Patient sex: M
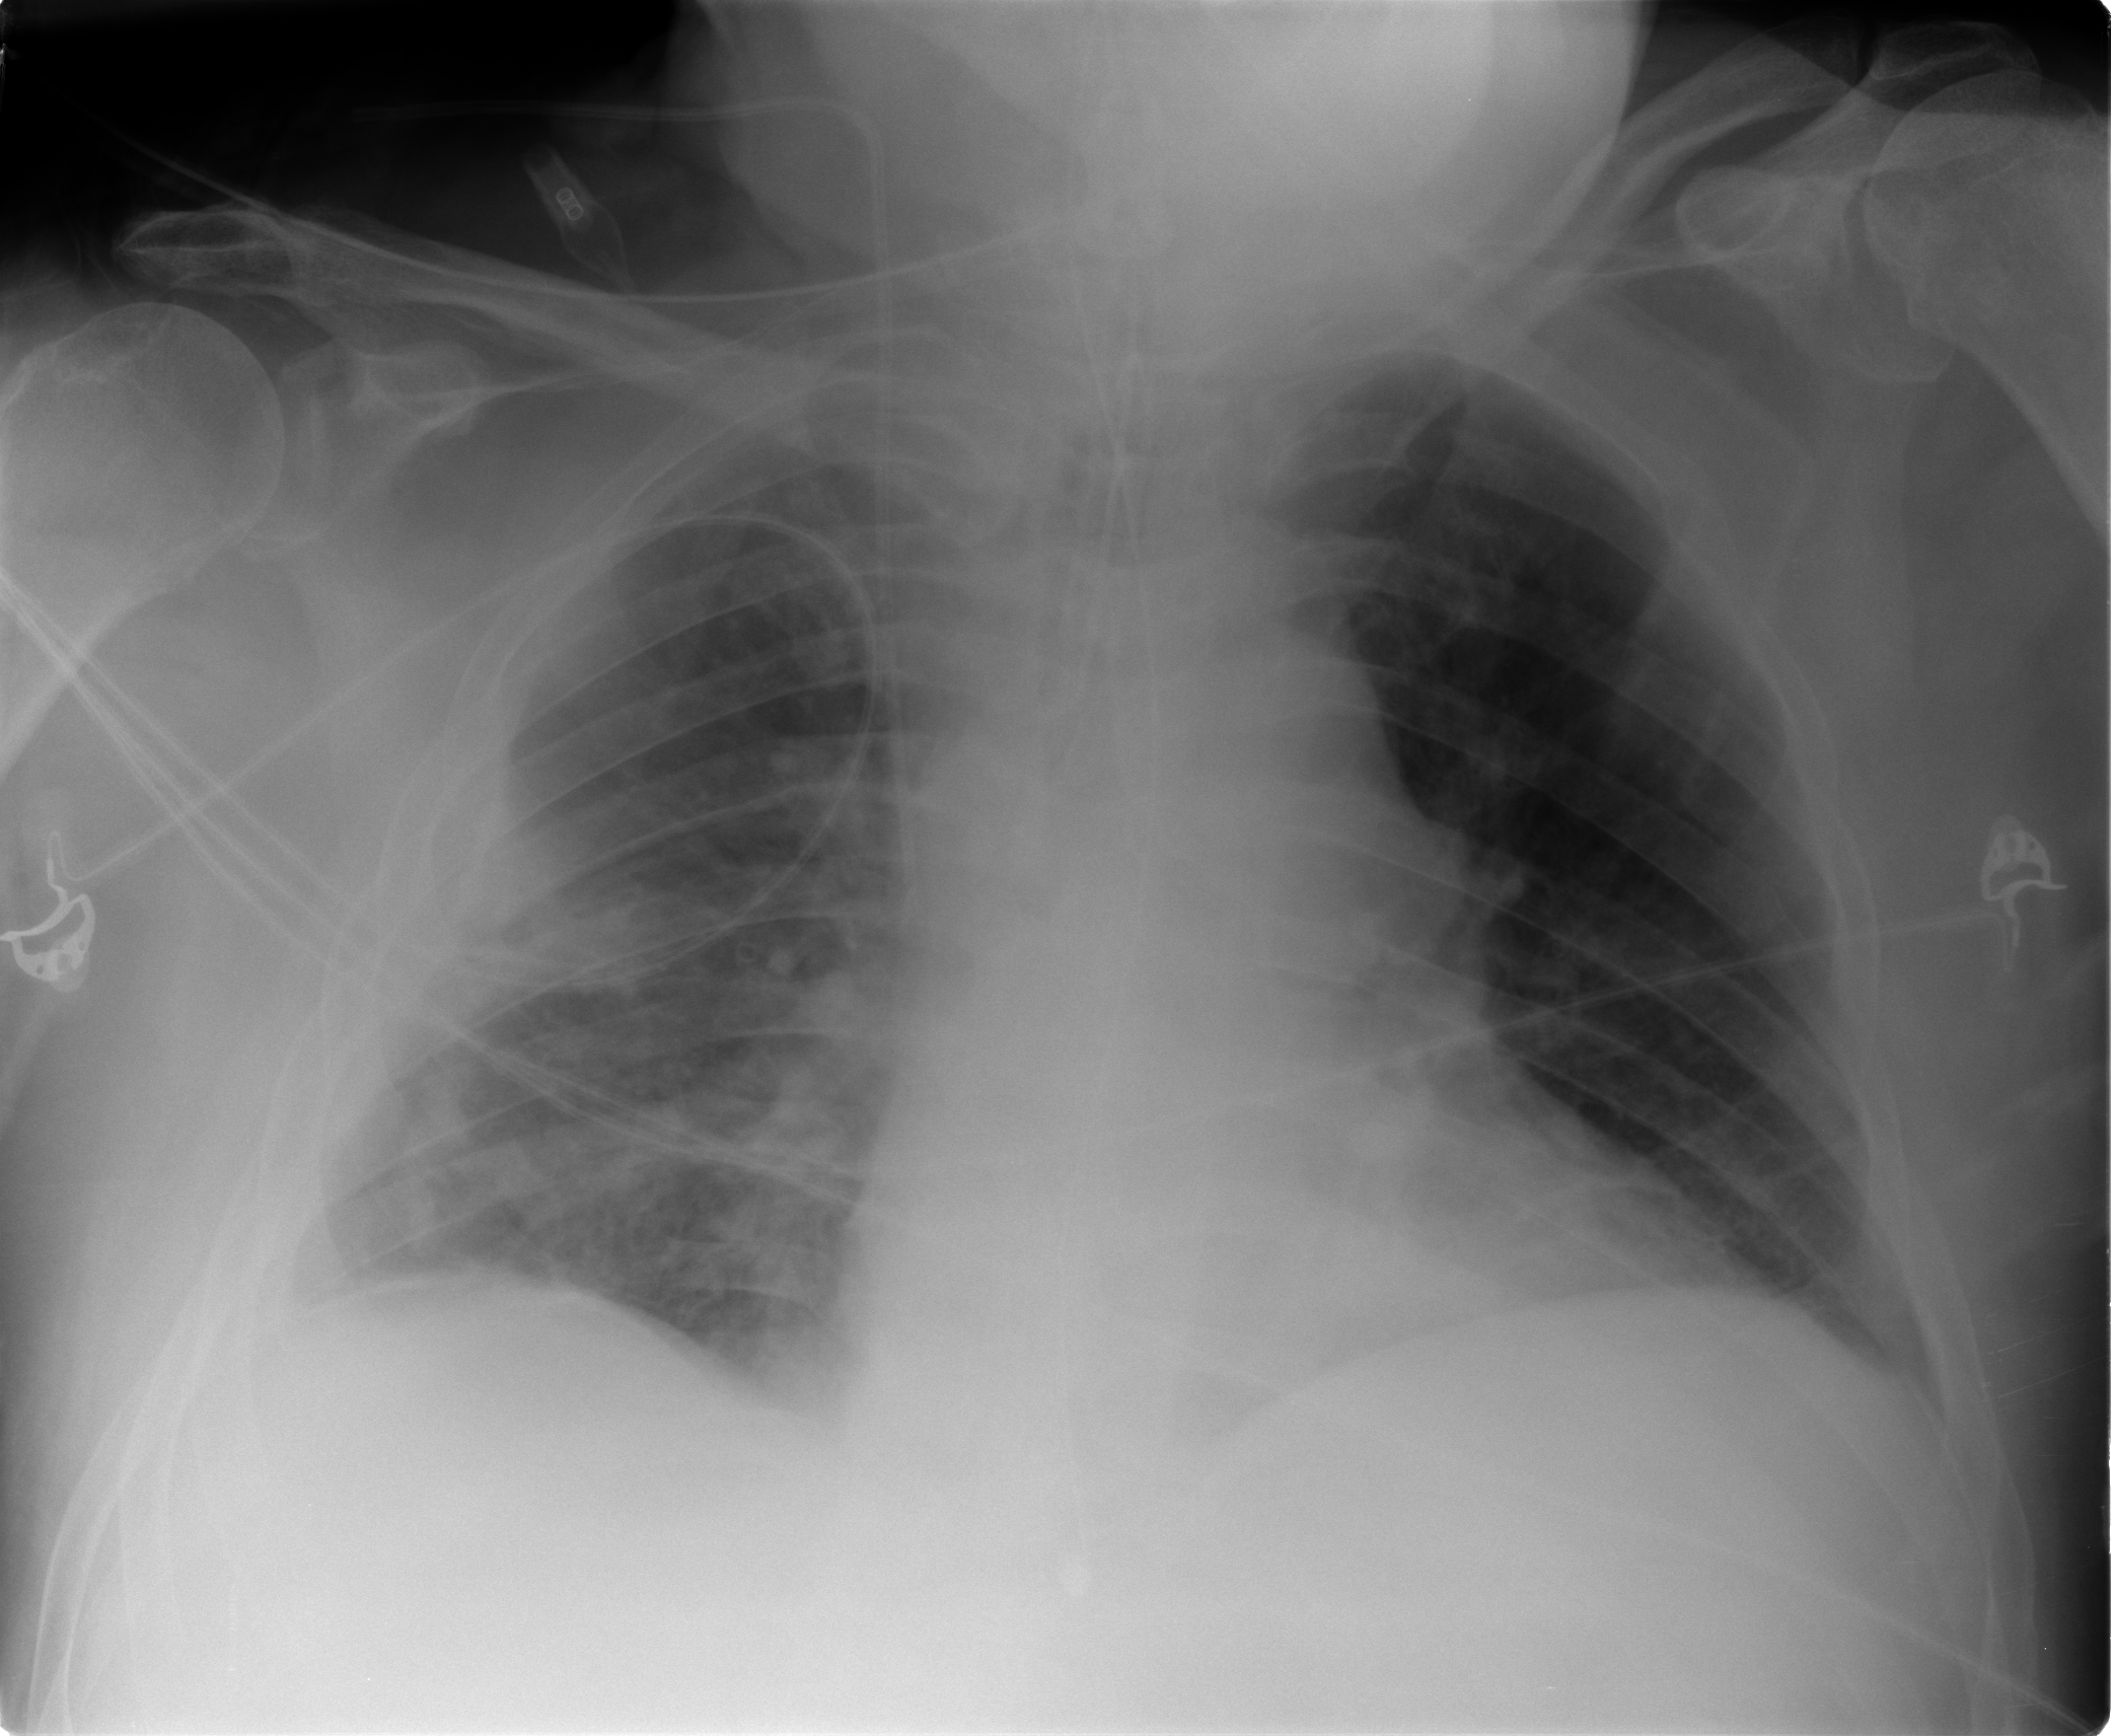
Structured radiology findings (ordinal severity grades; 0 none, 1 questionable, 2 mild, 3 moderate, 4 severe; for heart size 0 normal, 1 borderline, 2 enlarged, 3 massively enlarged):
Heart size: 0
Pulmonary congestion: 1
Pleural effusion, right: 1
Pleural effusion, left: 0
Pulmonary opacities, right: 2
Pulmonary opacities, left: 0
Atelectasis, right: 2
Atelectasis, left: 0